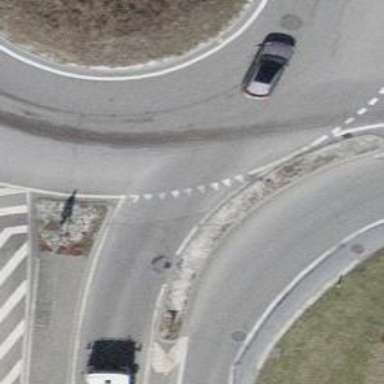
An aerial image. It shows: Road with "give way" sign.